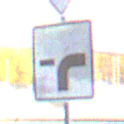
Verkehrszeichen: VerlaufVorfahrtsstrasse9
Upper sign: Vorfahrtsstrasse
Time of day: SunriseSunset
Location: Outdoor (Urban)
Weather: PartlyCloudy
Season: NotSpecified
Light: Natural